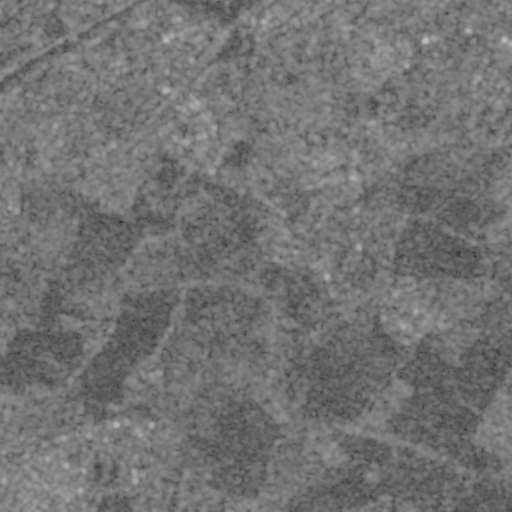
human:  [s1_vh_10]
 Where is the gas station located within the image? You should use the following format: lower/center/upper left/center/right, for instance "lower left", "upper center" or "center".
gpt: The gas station is located in the center right of the image.
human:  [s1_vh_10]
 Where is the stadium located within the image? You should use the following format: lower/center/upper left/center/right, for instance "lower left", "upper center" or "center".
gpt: The stadium is located in the upper of the image.
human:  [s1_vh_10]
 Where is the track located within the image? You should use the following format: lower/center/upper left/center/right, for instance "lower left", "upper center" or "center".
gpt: The track is located in the upper right of the image.
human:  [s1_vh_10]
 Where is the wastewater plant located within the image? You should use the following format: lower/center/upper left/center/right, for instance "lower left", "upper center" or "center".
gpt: The wastewater plant is located in the upper right of the image.
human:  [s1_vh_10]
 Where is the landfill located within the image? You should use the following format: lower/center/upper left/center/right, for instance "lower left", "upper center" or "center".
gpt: There is no landfill in the image.

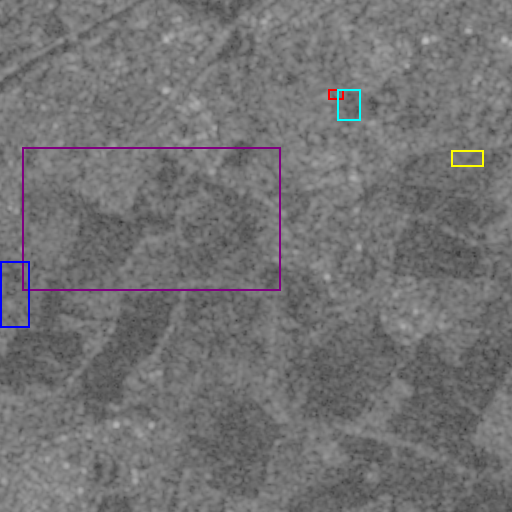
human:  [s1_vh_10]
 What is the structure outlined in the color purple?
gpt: The structure outlined in purple is a crop field.
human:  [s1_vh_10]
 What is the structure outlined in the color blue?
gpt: The structure outlined in blue is a park.
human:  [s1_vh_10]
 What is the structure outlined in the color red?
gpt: The structure outlined in red is a parking lot.
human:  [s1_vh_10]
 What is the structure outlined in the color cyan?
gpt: The structure outlined in cyan is a stadium.
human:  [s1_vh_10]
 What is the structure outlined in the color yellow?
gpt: The structure outlined in yellow is a wastewater plant.
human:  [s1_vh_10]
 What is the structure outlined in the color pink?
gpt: There is no pink outline.